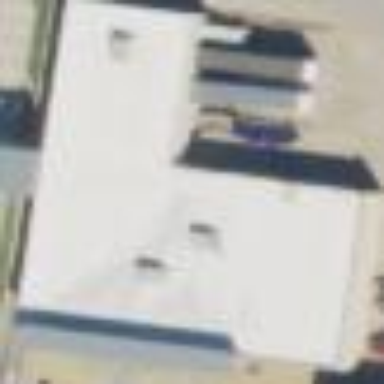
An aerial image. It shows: Building.